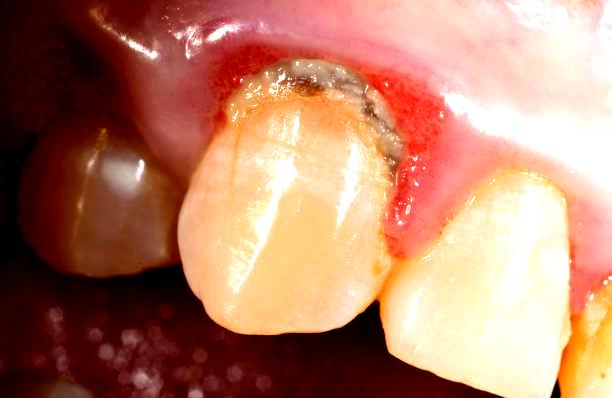
Condition: Gingivitis